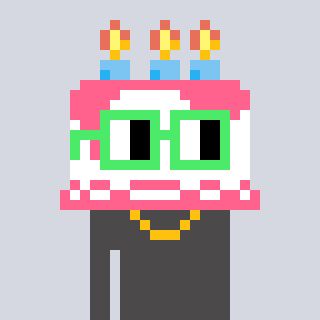
a pixel art character with square light green glasses, a cake-shaped head and a grayscale-colored body on a cool background